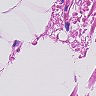
Metastatic tissue present: no